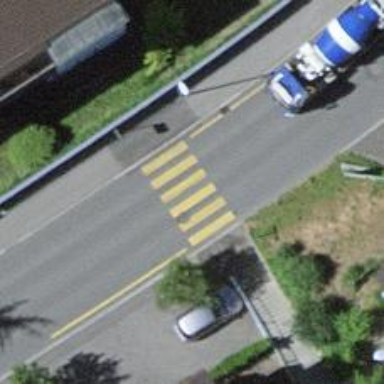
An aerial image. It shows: Uncontrolled zebra crossing with zebra markings.